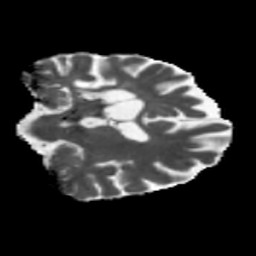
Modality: MD
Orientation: coronal
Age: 68
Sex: female
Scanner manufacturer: siemens
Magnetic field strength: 3 T
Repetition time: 5.47 s
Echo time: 0.0854 s